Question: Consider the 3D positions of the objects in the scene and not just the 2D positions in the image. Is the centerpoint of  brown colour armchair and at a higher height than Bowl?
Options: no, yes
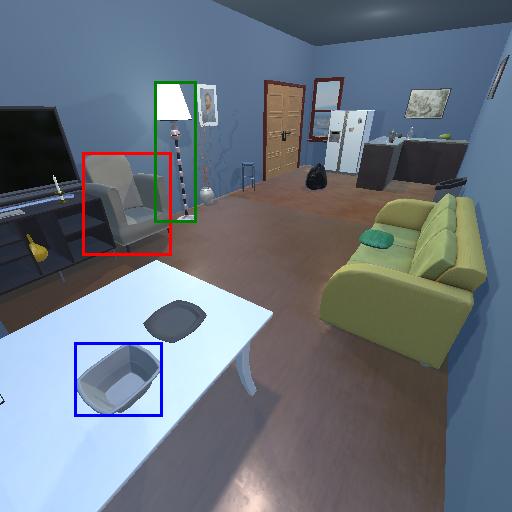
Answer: no